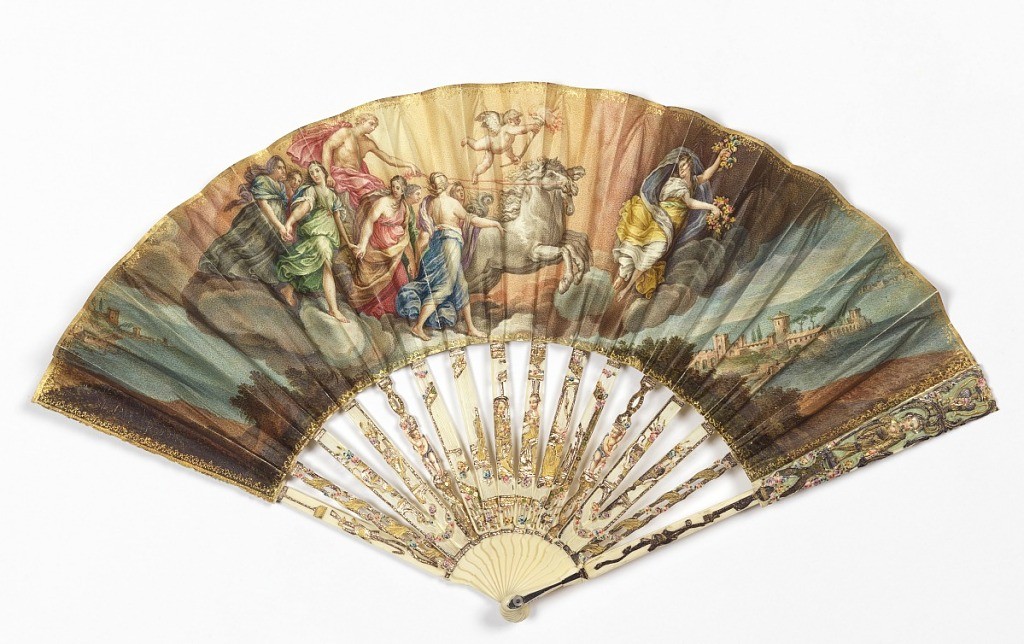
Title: Pleated fan
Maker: Guido Reni, Italian, 1575–1642
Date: mid- 18th century
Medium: Painted and gilded parchment leaf, carved and pierced mother-of-pearl sticks overlaid with gold and silver leaf, spangles and painted details
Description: Pleated fan. Parchment leaf painted with classical scene after the fresco called "Aurora and the Hours." Small gilt-scroll borders. Reverse: painted with outdoor scene. Carved and pierced mother-of-pearl sticks overlaid with gold and silver leaf, spangles and painted details.